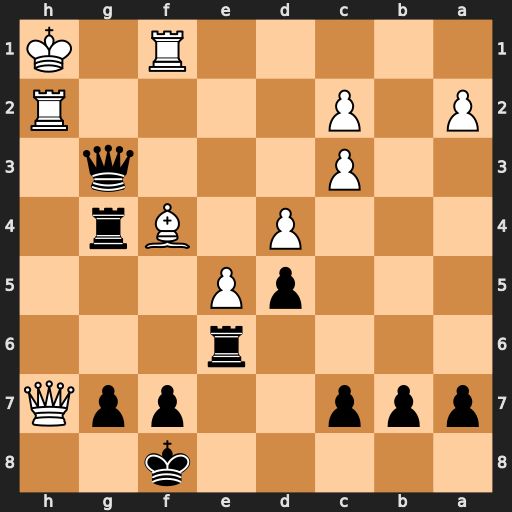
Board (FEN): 5k2/ppp2ppQ/4r3/3pP3/3P1Br1/2P3q1/P1P4R/5R1K
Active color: b
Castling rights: -
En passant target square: -
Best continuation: Rxf4 Rxf4 Qxf4